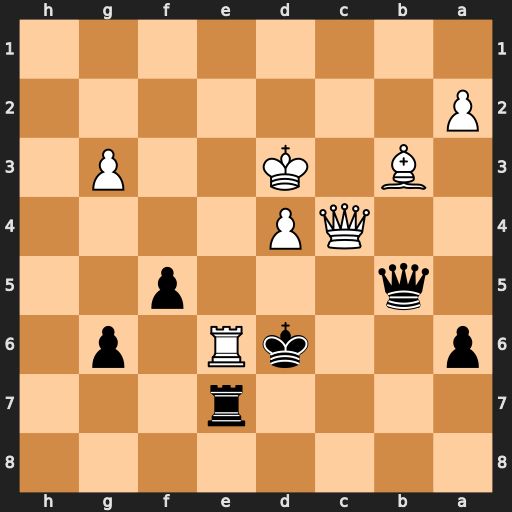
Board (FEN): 8/4r3/p2kR1p1/1q3p2/2QP4/1B1K2P1/P7/8
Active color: b
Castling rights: -
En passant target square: -
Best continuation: Rxe6 a4 Qxc4+